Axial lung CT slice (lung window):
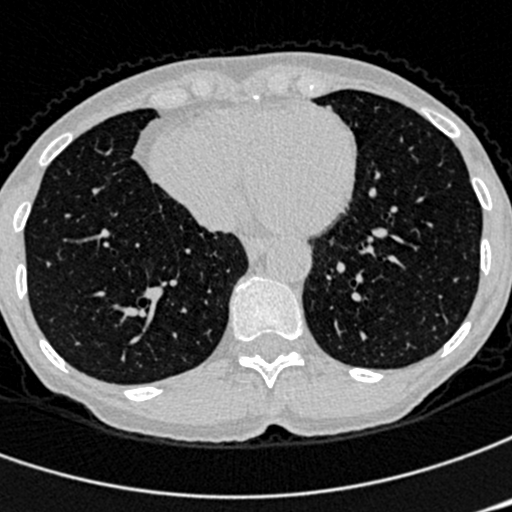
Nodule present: no